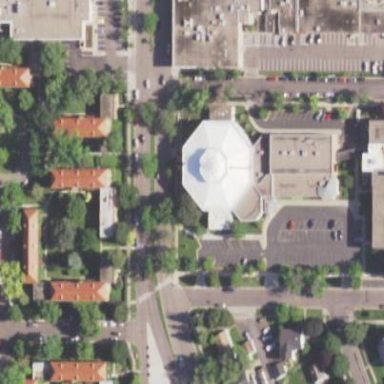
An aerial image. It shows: Building that is place of worship.